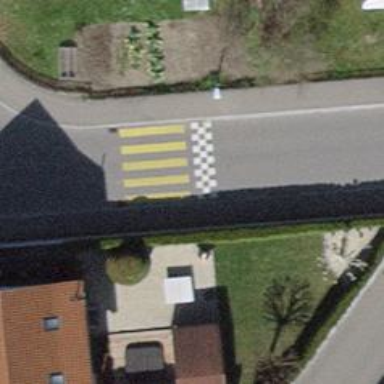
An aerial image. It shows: Marked zebra crossing on the road.